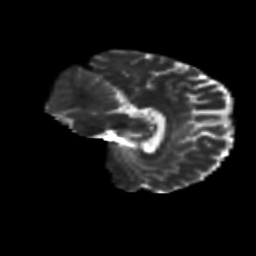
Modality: T2w
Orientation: sagittal
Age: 52
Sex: female
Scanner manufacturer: siemens
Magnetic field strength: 3 T
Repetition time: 8.6 s
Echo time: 0.095 s